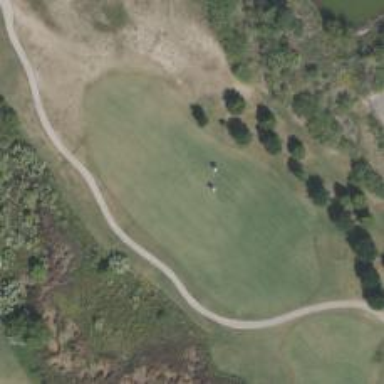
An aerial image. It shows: View of golf hole.